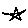
Label: star